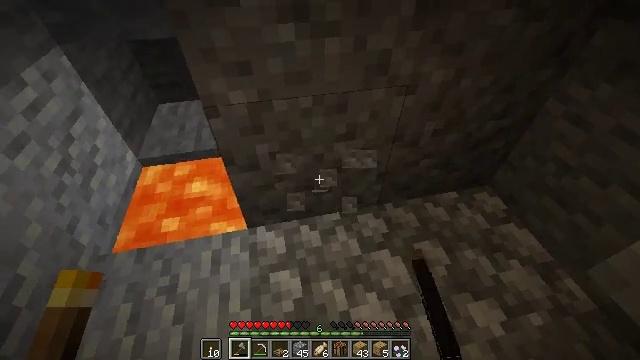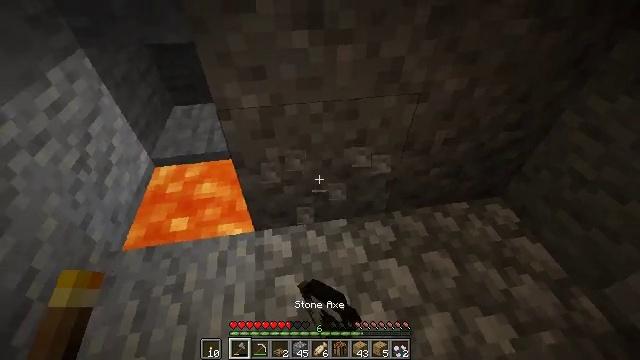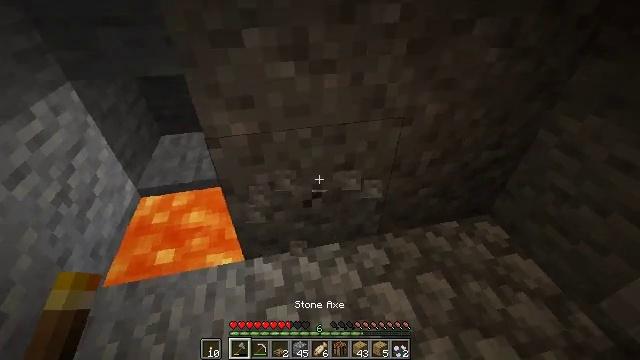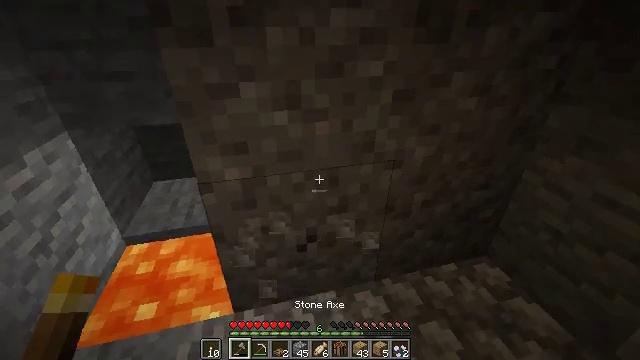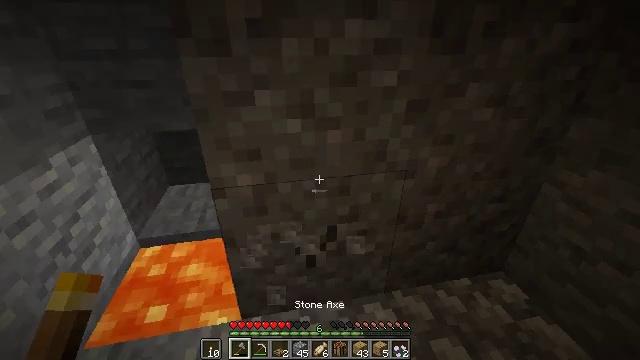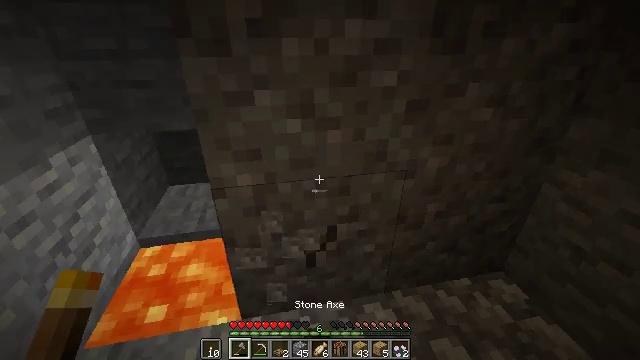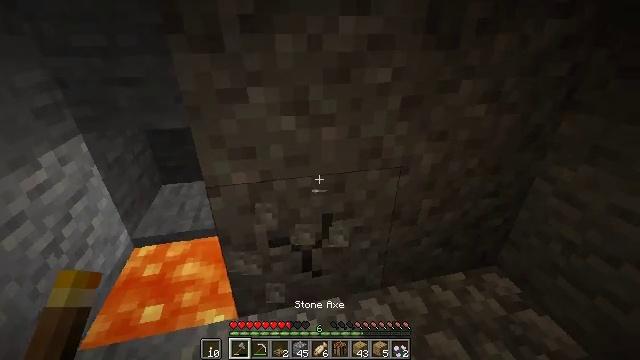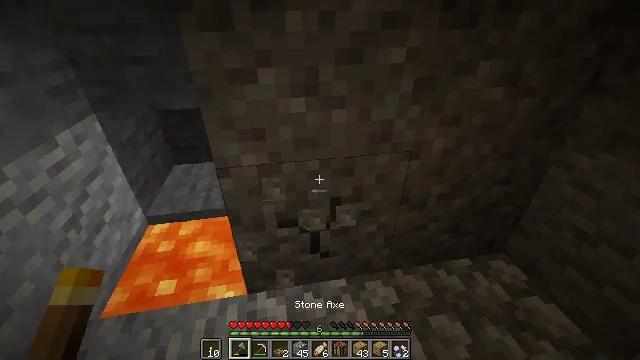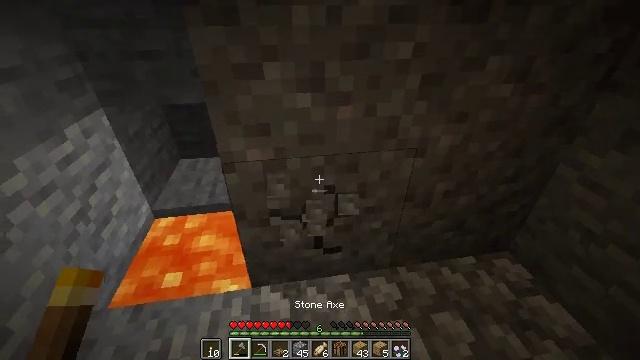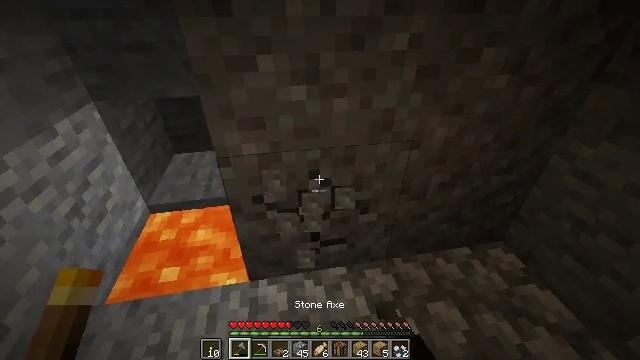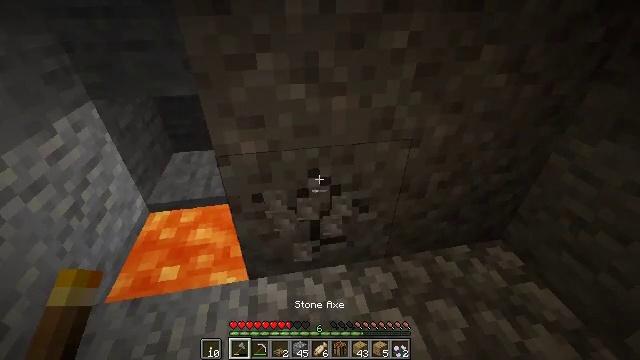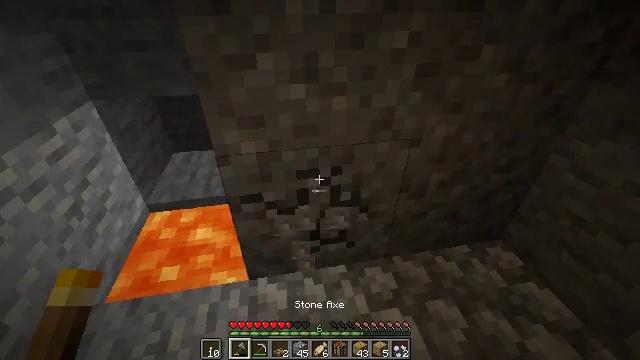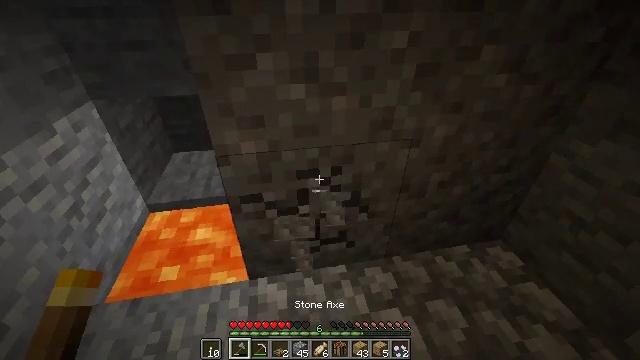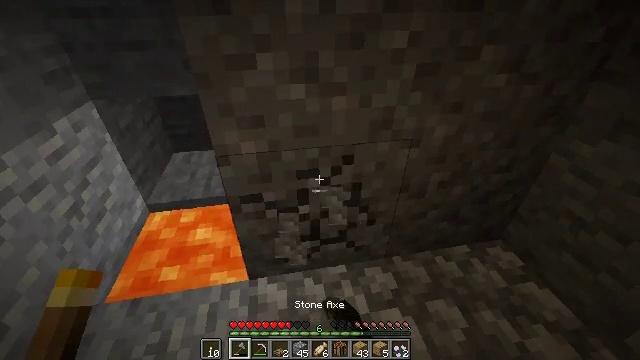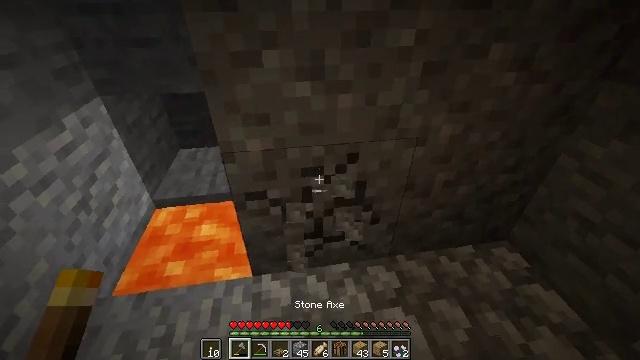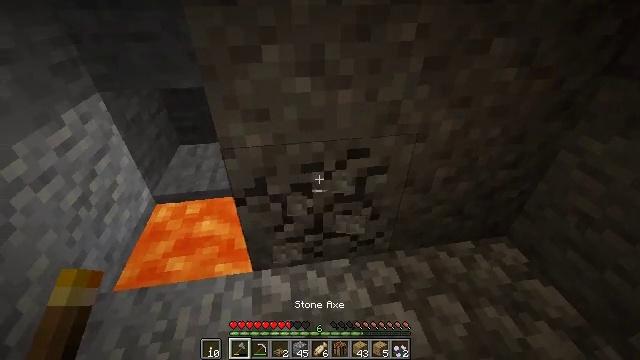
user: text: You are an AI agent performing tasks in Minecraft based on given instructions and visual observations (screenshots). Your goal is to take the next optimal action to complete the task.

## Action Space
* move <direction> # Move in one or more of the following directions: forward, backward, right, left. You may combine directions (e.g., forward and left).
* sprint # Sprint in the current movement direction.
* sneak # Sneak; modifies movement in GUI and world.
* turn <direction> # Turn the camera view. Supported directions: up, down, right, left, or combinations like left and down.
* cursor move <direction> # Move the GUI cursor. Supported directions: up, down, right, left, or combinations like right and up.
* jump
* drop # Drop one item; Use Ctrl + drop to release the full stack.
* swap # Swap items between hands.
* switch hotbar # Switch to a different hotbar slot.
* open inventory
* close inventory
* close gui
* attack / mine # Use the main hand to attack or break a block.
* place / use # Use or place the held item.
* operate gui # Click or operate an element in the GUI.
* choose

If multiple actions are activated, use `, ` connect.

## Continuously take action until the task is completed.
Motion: motion action
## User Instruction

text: Break the gravel block.
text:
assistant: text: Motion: turn left and up, attack / mine, switch to hotbar 1
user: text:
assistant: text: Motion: turn right and up, attack / mine, switch to hotbar 1
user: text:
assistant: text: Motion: turn right and up, attack / mine
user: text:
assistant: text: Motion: turn left and up, attack / mine
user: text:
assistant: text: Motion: attack / mine
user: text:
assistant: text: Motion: turn right, attack / mine
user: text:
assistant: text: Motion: turn left and down, attack / mine
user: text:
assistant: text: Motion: turn left, attack / mine
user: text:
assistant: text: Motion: turn right and down, attack / mine
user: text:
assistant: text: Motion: attack / mine
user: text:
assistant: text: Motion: attack / mine
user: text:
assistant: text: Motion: attack / mine
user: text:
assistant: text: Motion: attack / mine
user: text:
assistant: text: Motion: turn left, attack / mine
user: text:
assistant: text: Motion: attack / mine
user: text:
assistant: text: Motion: turn down, attack / mine
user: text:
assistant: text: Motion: turn down, attack / mine
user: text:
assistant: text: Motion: turn down, attack / mine
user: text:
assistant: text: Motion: attack / mine
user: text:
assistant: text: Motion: attack / mine
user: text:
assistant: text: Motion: attack / mine
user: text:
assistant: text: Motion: attack / mine
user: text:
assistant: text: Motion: attack / mine